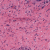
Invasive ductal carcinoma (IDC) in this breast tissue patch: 0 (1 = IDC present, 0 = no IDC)